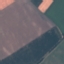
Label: AnnualCrop